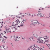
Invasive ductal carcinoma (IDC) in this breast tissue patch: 0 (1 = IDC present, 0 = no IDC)